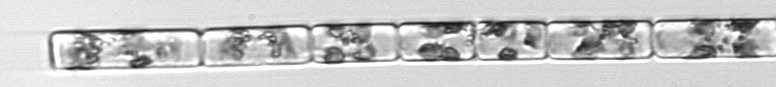
Label: Guinardia_delicatula